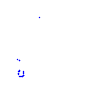
Particle: kaon